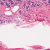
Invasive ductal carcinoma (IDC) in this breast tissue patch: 0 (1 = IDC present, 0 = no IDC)